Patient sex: F
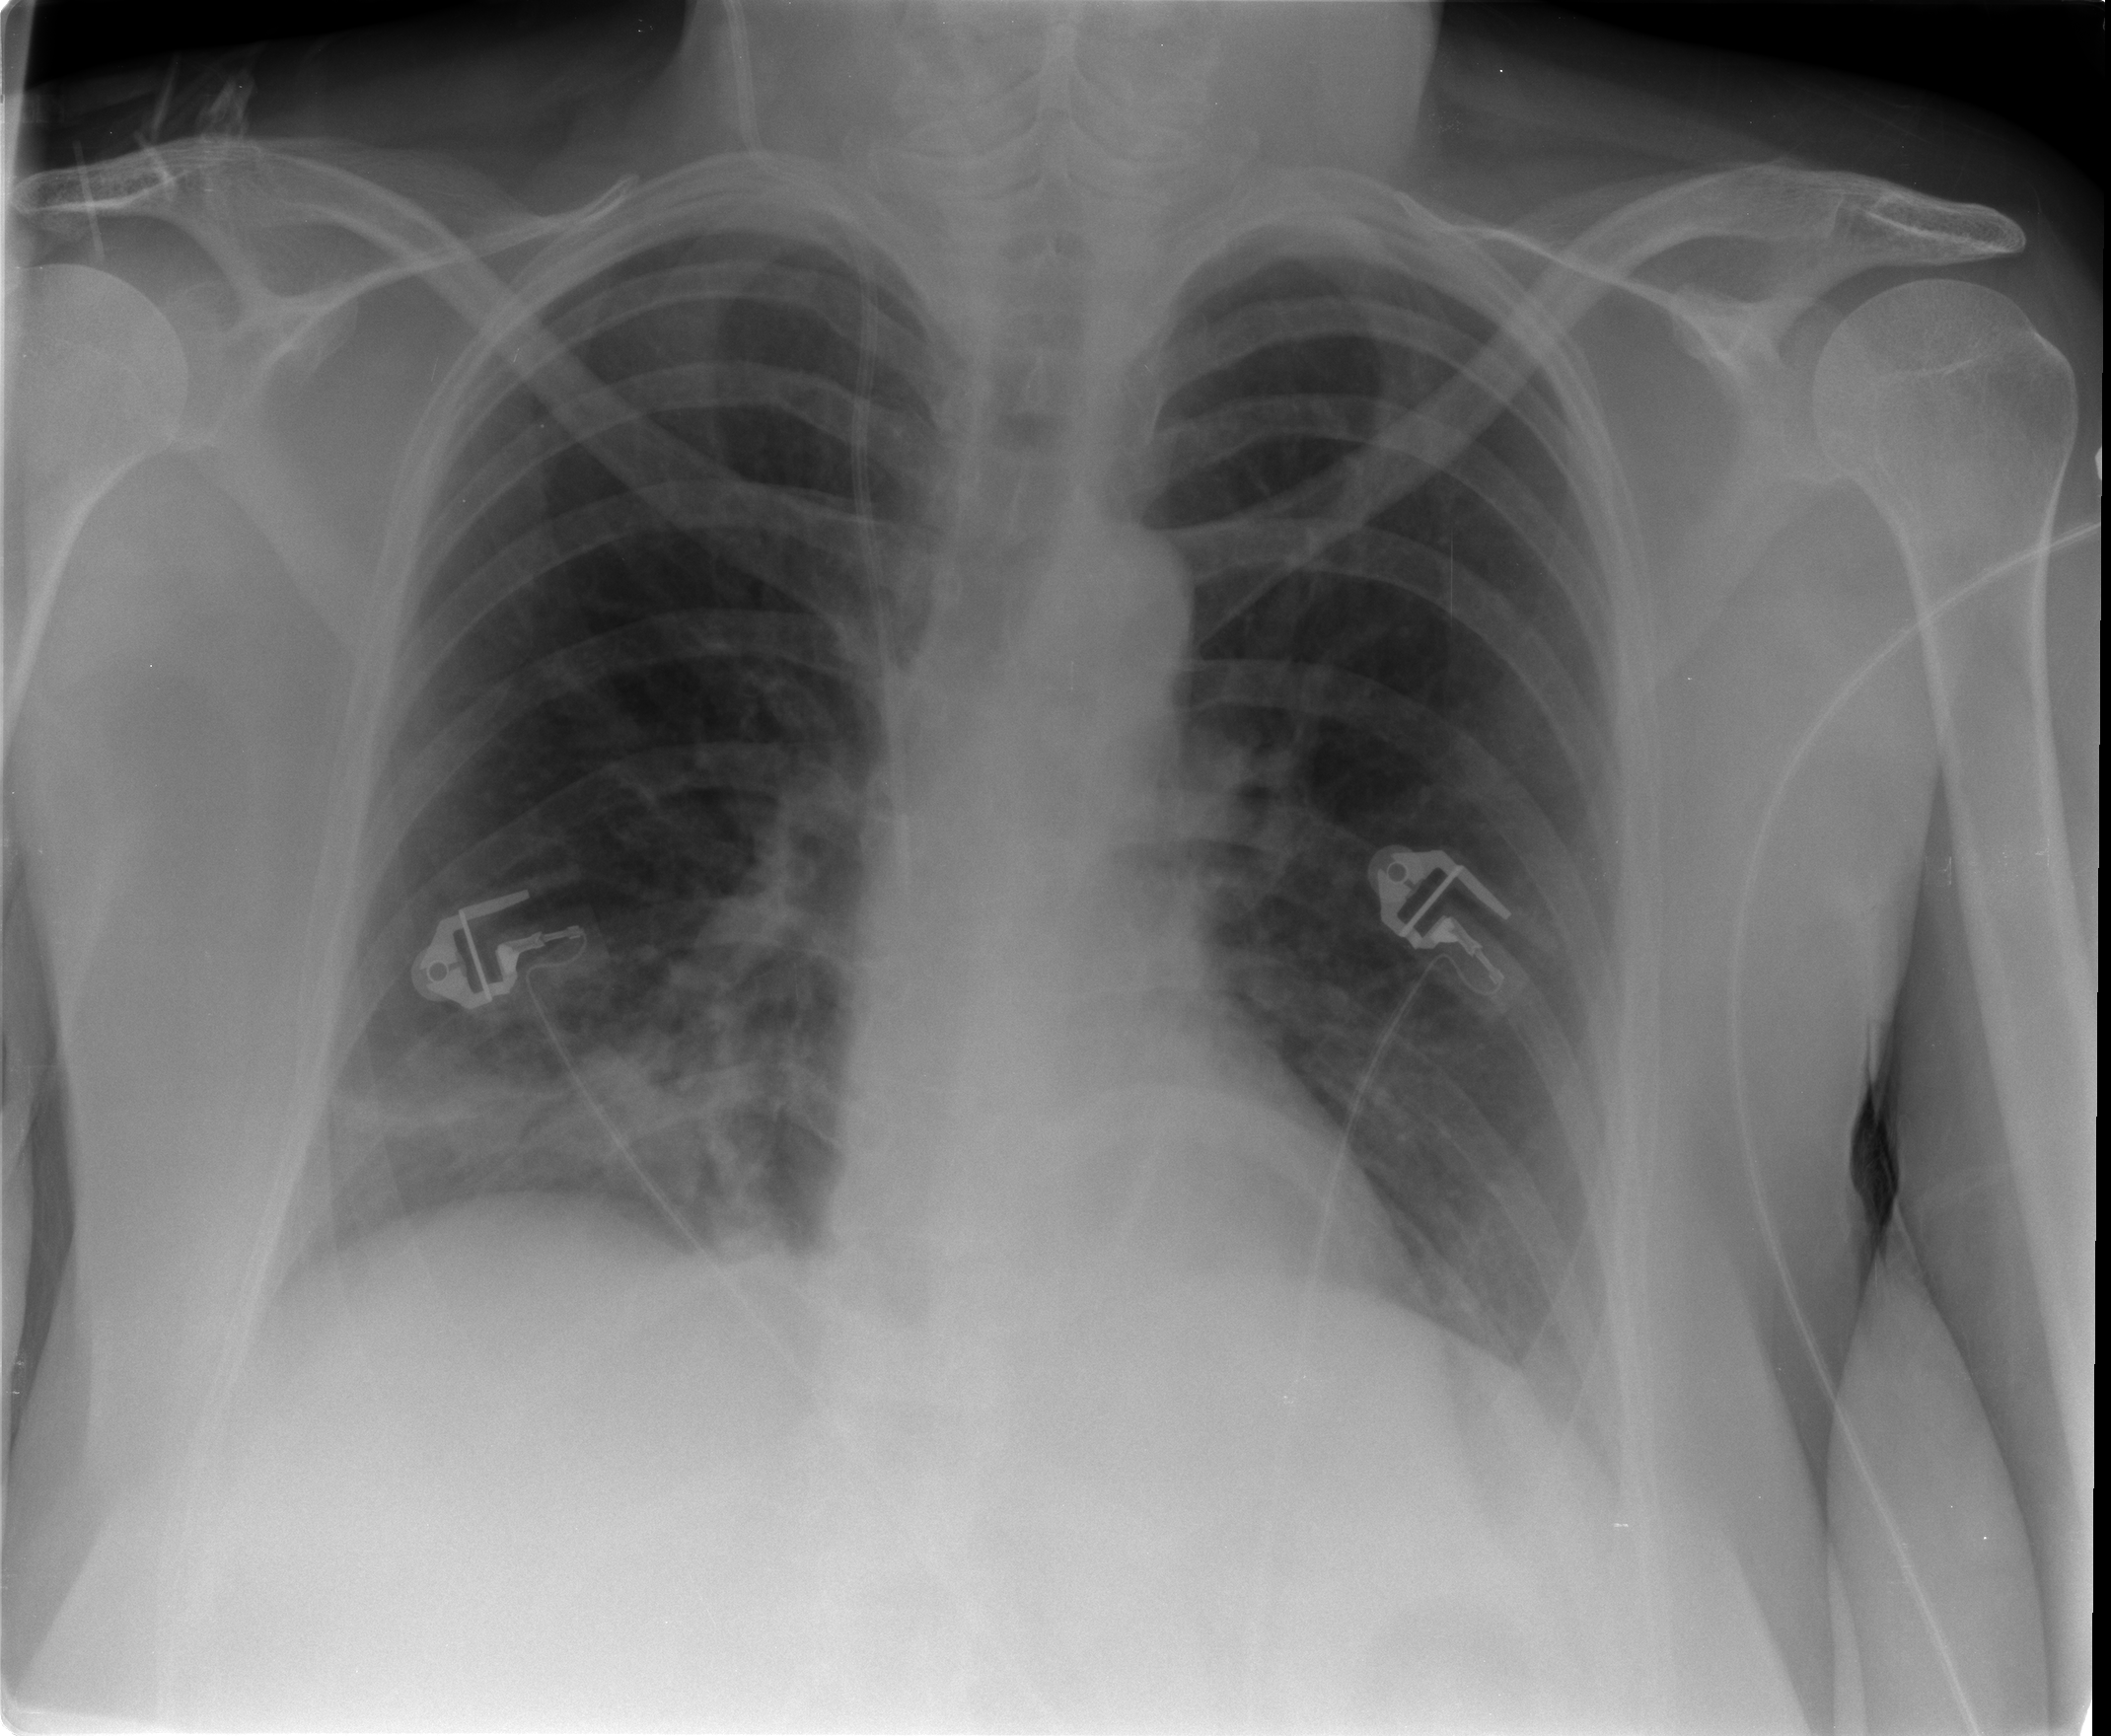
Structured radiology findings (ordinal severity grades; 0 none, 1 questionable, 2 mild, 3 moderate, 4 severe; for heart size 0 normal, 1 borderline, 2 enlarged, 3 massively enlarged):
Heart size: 0
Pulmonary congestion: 0
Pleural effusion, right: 0
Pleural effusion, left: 0
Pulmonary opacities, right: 2
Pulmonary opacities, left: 0
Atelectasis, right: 0
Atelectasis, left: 2